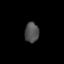
Tissue: lung
Cell type: Epithelial cells
Senescence score: 0.2152
Nuclear area (px): 278
Mean DAPI intensity: 79.532